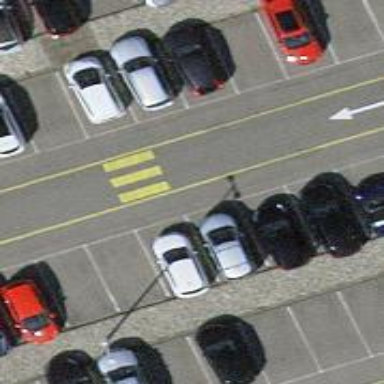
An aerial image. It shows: Parking aisle designated as service road.